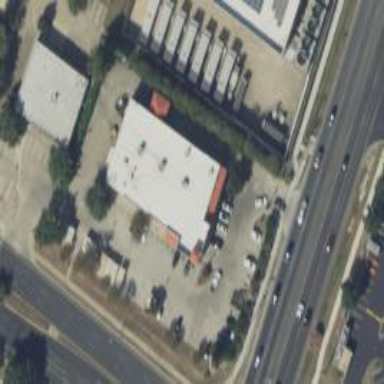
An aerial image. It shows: Retail building.